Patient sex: M
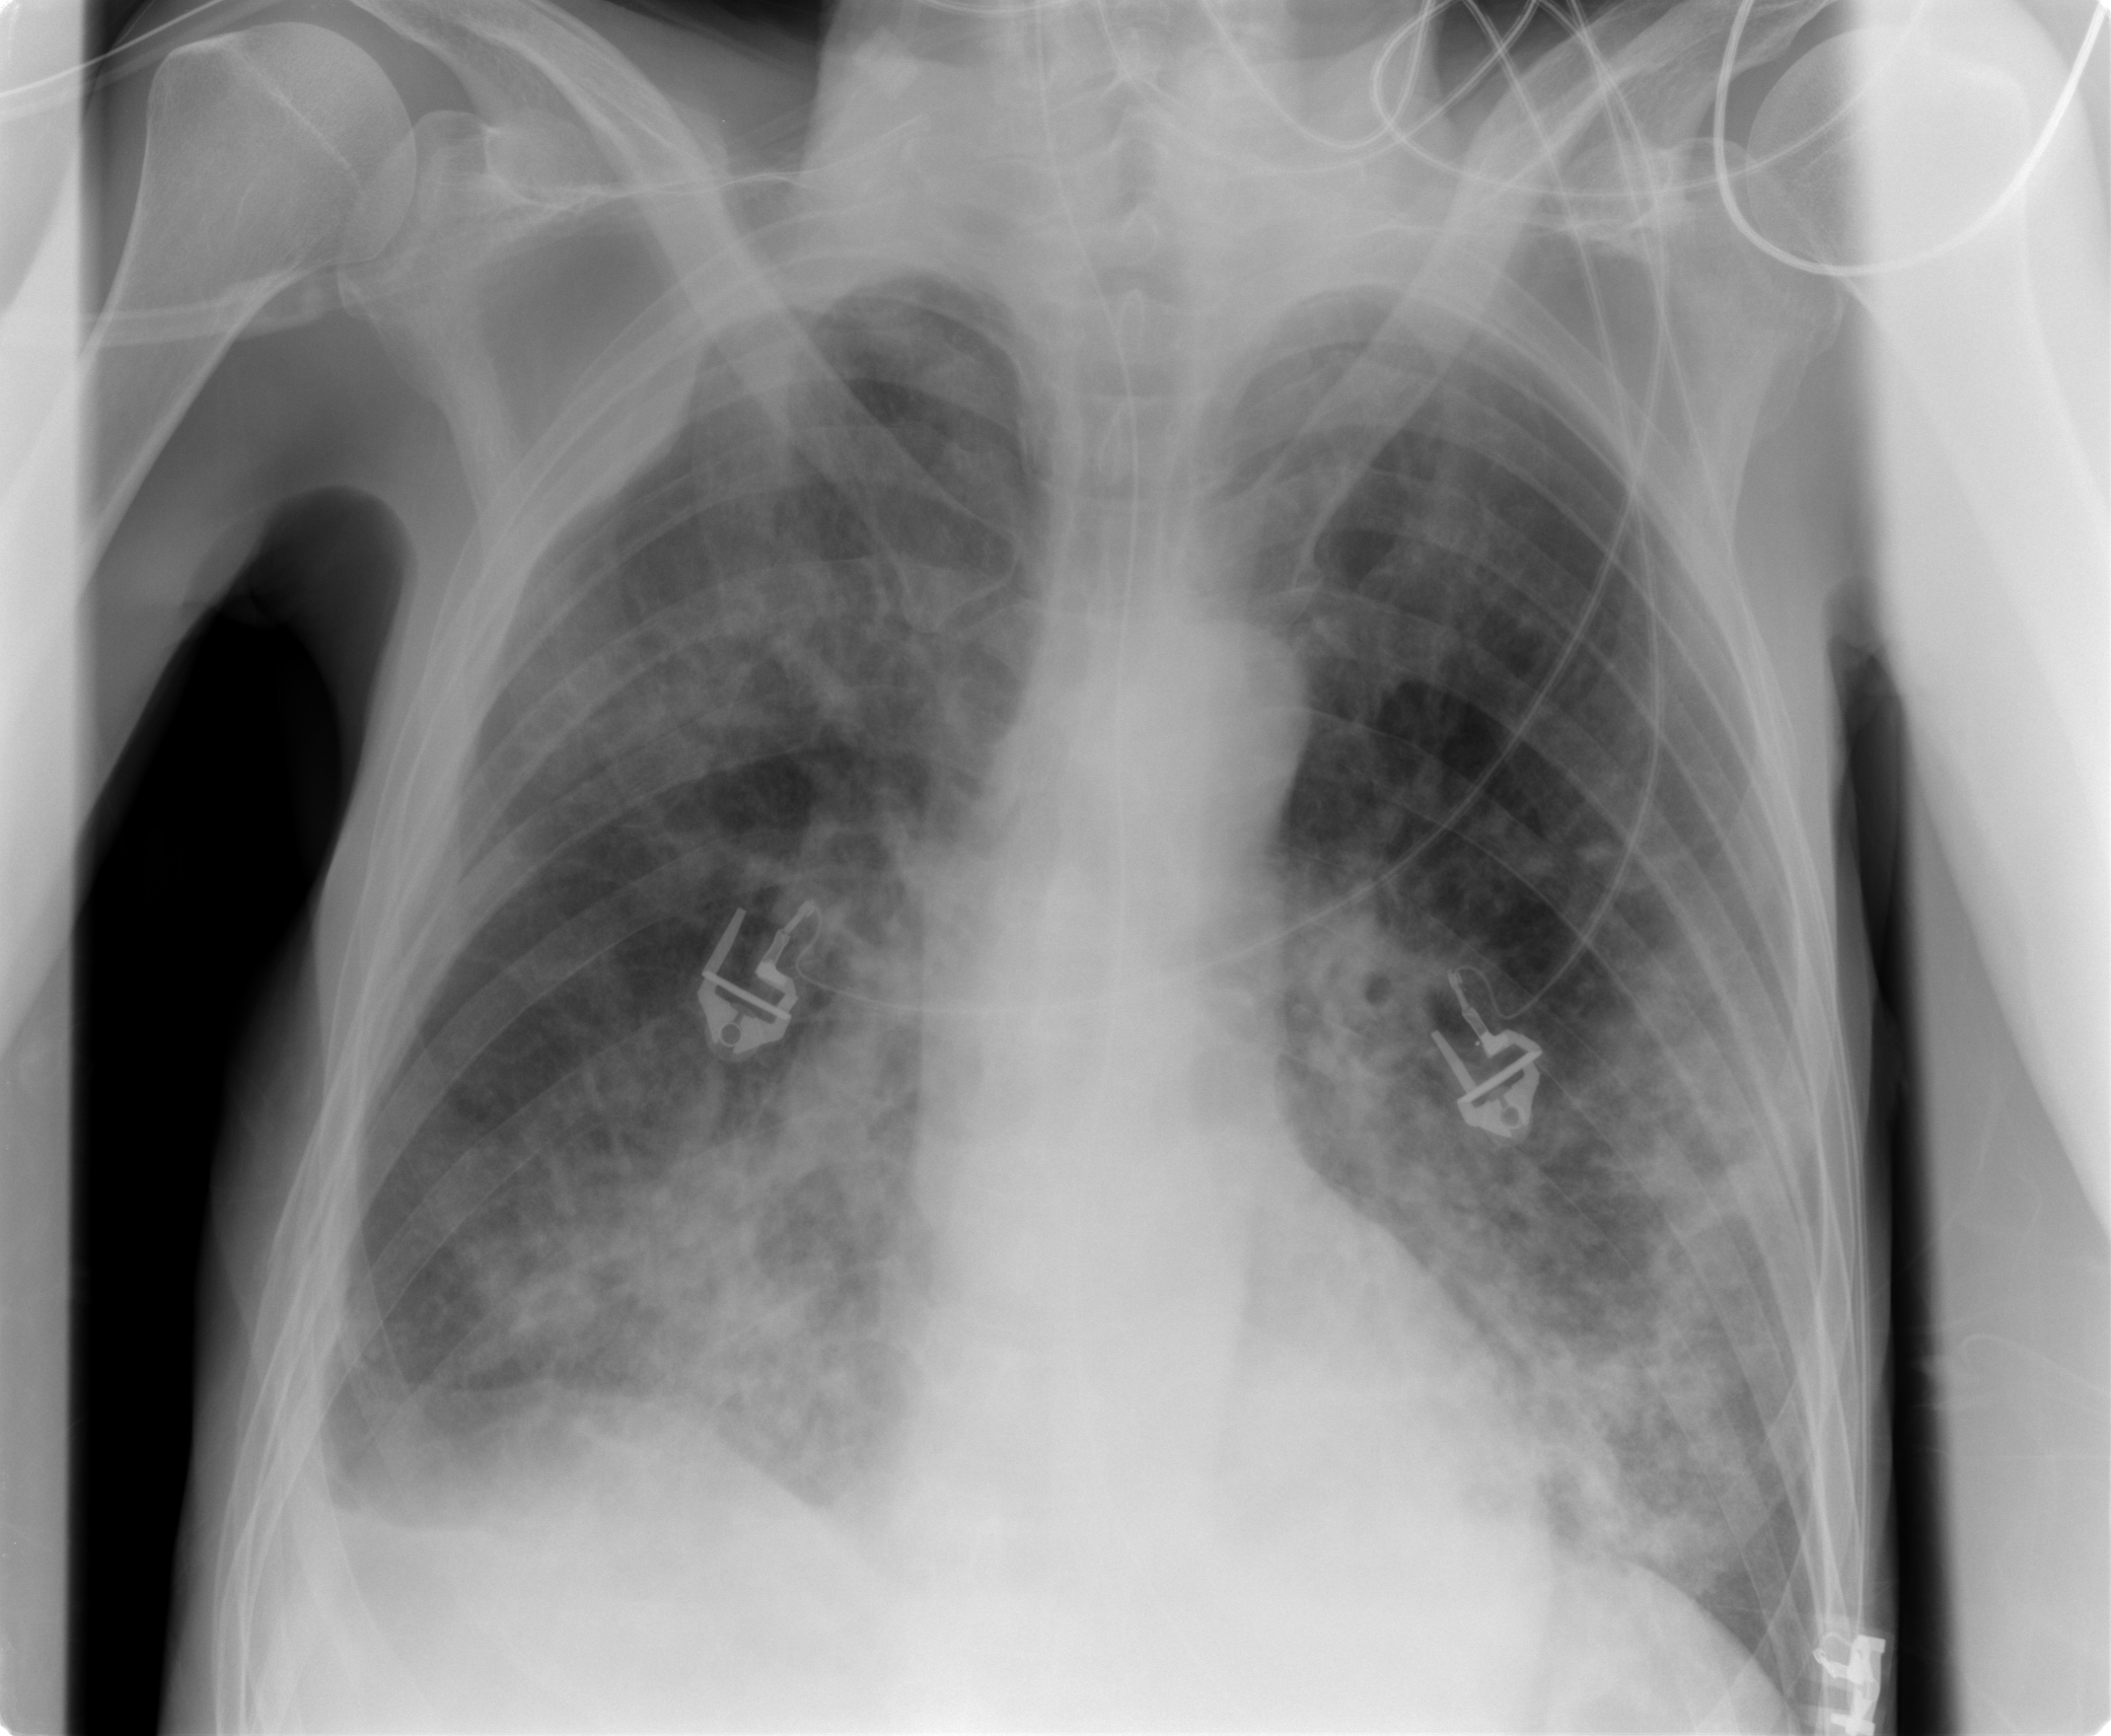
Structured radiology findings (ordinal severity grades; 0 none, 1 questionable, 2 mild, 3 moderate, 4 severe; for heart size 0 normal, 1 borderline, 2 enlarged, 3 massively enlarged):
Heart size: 0
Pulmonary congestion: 2
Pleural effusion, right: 2
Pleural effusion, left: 0
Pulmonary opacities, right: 3
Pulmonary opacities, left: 3
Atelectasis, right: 2
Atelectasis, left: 2